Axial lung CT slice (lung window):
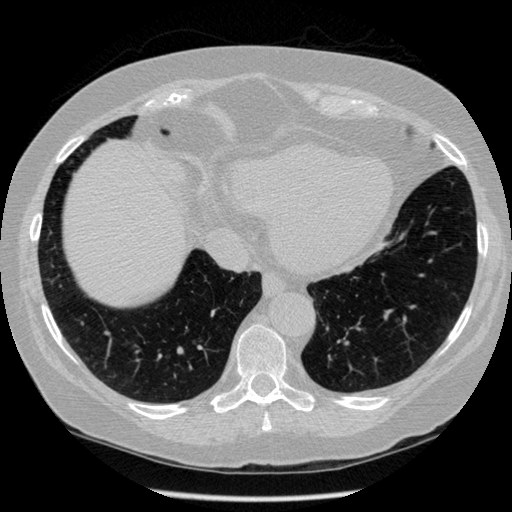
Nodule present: no